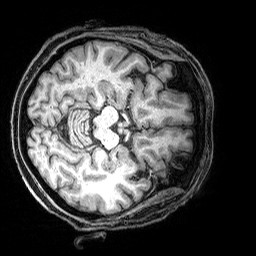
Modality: T1w
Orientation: axial
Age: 68
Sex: male
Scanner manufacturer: siemens
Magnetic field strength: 3 T
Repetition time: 2.5 s
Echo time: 0.00369 s